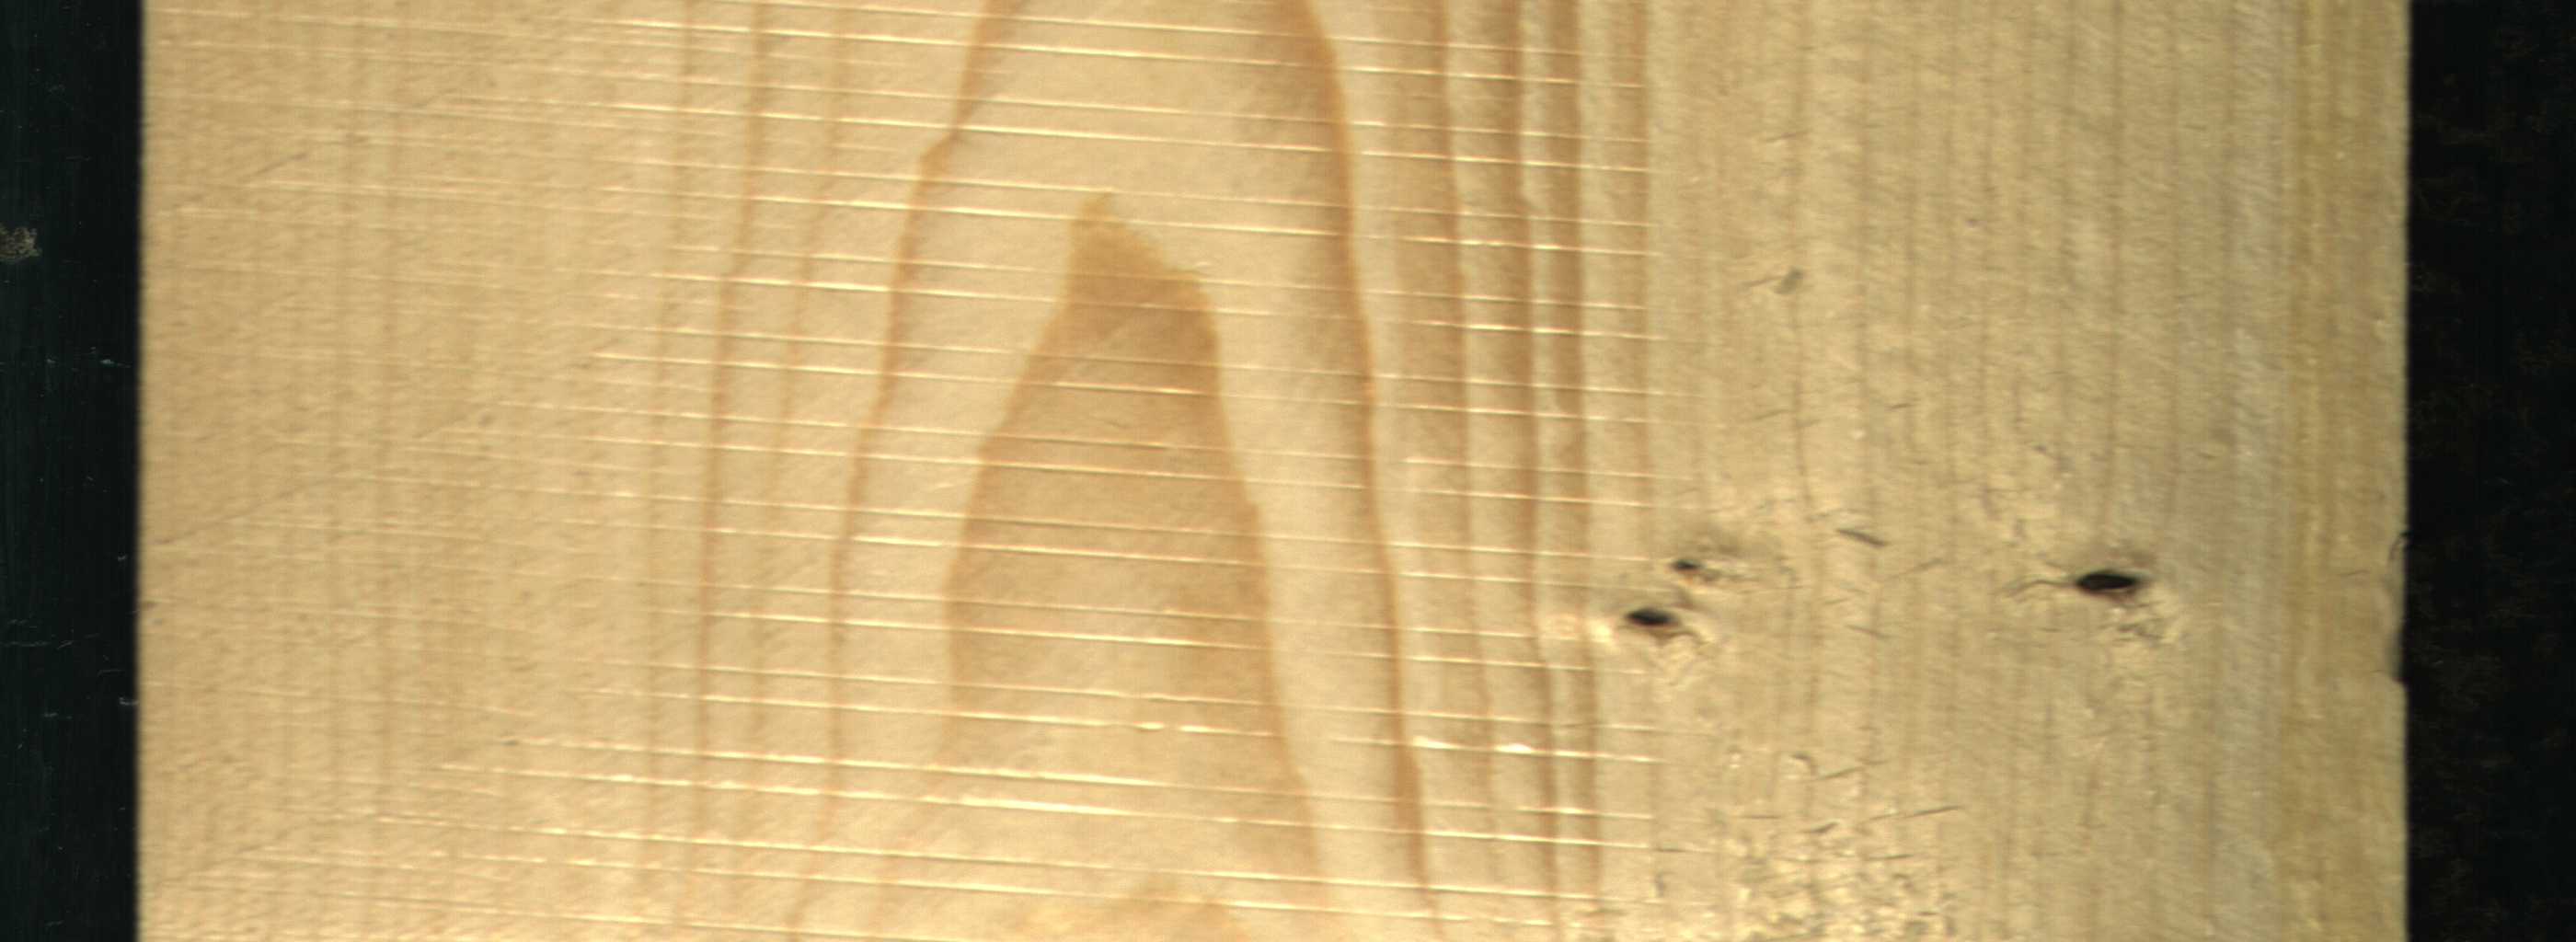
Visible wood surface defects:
Dead_Knot
Dead_Knot